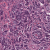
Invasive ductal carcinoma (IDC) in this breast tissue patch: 1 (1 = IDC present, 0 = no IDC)